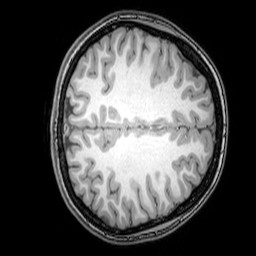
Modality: T1w
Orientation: axial
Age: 20
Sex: female
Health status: healthy
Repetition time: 0.081 s
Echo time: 0.037 s